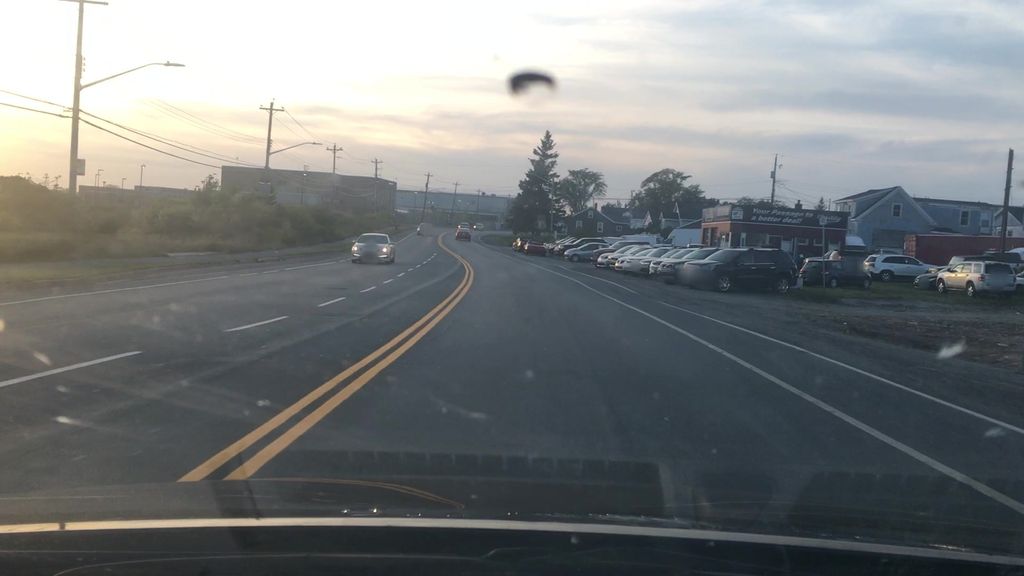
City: halifax